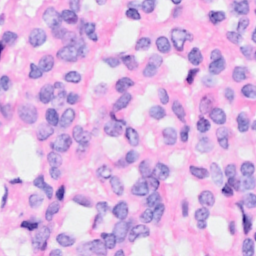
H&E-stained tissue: Breast